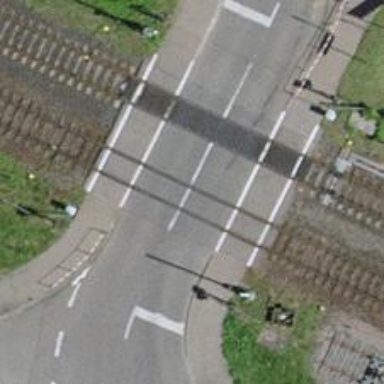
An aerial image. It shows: Level crossing along the railway.